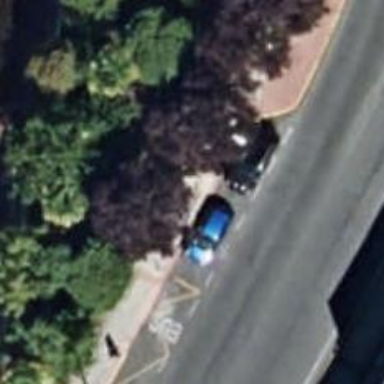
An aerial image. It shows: Sidewalk.